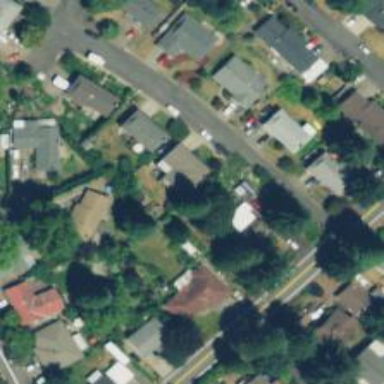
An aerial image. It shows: Residential road with sidewalk on the left side.